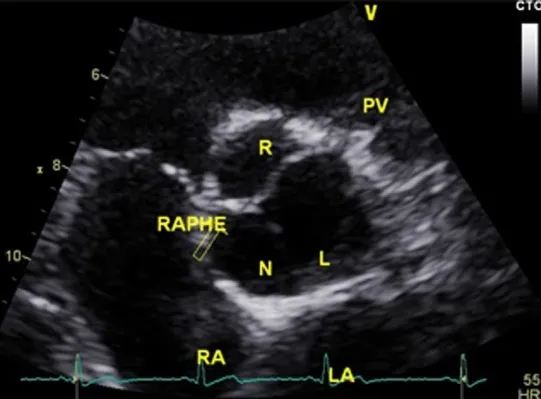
Follow-up transthoracic echocardiography performed 5 months after presentation, showing the presence of previously undiagnosed bicuspid aortic valve.
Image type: radiology (ultrasound)